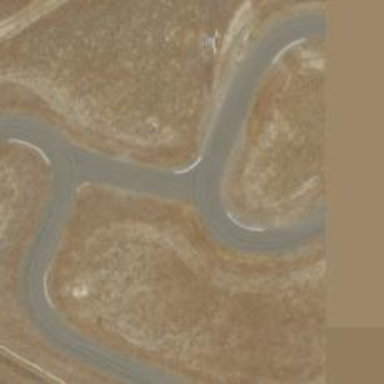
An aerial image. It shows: Raceway road.